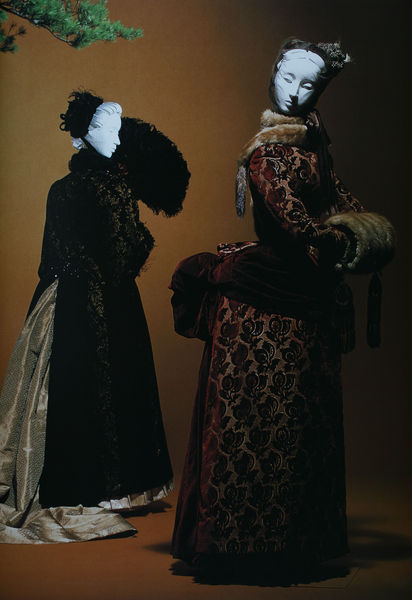
Titel: Mantel; Straßenkleid
Standort: Kyoto (Japan)
Institution: Kyoto Costume Institute
Schlagwörter: baum, dunkel, feder, kopf, umhang, weiß, frauen, menschen, blumen, braun, damen, elegant, frau, grau, hell, hut, kleid, kleider, schwarz, dame, rose, rosen, rot, schirm, sonnenschirm, fächer, haube, mode, muster, rock, schleife, kappe, mützen, band, barock, gesicht, kleidung, kragen, lang, pelz, samt, trauer, hände, ast, kostüm, mantel, stoff, spitzen, rokoko, seide, fell, kopfbedeckung, schleppe, schürze, japan, zwei, winter, spitz, floral, stola, tadt, foto, fotografie, unterrock, blumenmuster, zweig, brokat, damast, puppen, pelzkragen, fuchs, muff, tageskleid, kostüme, korsett, weinrot, trottel, gewebe, textil, cape, korsage, ornat, schutz, schaal, puff, kyoto, mante, gesellschaftskleid, ausgehkleid, schaupuppe, tageskleider, modepuppen, fellmuff, fischbien, hitnern, musr, pressbrokat, rosenspitze, schwarze spitze, curiosity, two statues of women in victorian looking dresses, unease